$\textit{Примечание:}$ в данной работе оценивать погрешности $\textit{НЕ}$ нужно. Цель данной работы – получить график чувствительности фотодиода в зависимости от длины волны в видимом диапазоне спектра.  В этой части используются: оптическая скамья со штативами, лампа накаливания A в корпусе, линза с дифракционной решеткой, экран, линейка, магнит, источник регулируемого напряжения, мультиметр в режиме вольтметра.  Соберите установку так, как показано на схеме (рис. $1$). Подключите лампу к источнику регулируемого напряжения (можно использовать любую пару выводов лампы), и подайте на лампу $12$ В.
Укажите расстояние между линзой и лампой $L_1$ и расстояние между линзой и экраном $L_2$.
Укажите расстояние между неокрашенным изображением лампы и изображением лампы зеленого цвета $x_{green}$. В этой части используются: оборудование части A + фотодиод, макетная плата, резистор $270$ кОм, мультиметр в режиме вольтметра, батарейка «крона», соединительные провода банан-плата.  Соберите электрическую цепь, показанную на схеме (рис. 2). Обратите внимание на полярность включения фотодиода: он включен в обратном направлении. При таком включении ток через фотодиод ( ) определяется интенсивностью падающего на него света и , даже при разных значениях напряжения на фотодиоде. Однако, если осветить фотодиод светом одинаковой интенсивности, но разных длин волн, то значения фототока будут отличатся. Отношение фототока для некоторой длины волны к максимальному фототоку для фиксированной интенсивности будем называть $S$.  Угол $\alpha$ между направлением распространения света длиной волны $\lambda$ и направлением распространения белого света (рис. 3) определяется соотношением $$\sin{\alpha}=\cfrac{\lambda}{d}{,}$$ где $d-$расстояние между штрихами дифракционной решетки. Дифракционная решетка имеет $500$ штрихов на мм.
Снимите зависимость фототока от длины волны для спектра лампы, полученного в части А. Учтите, что в фотодиод попадает свет от других источников. Опишите, как вы это учли. Укажите формулу, связывающую измеряемые вами величины с длиной волны.
Постройте полученную зависимость на графике. В этой части используются: лампа накаливания A в корпусе, источник регулируемого напряжения, мультиметр в режиме вольтметра. Если нить лампы накаливания излучает как абсолютно черное тело, то сила тока $I$ через лампу и напряжение $U$ на ней связаны следующим образом $$U^3=CI^5{,}$$ где $C-$некоторая константа.
Снимите зависимость тока от напряжения для лампы. Используйте одну пару проводов для подключения источника, а другую – для подключения вольтметра и измерения напряжения на лампе. Для измерения силы тока через лампу используйте амперметр, всторенный в источник.
Постройте график в подходящих координатах и определите, излучает ли нить лампы накаливания как абсолютно черное тело. накаливания как абсолютно черное тело. накаливания как абсолютно черное тело.  С помощью этого графика можно найти температуру лампы A при рабочем напряжении $12$ В, если известно сопротивление лампы A при некоторой другой температуре. К сожалению, сопротивление лампы A при комнатной температуре слишком мало, чтобы его измерить напрямую с помощью омметра. Однако, у вас есть вторая лампа B меньшего размера, которая имеет большее сопротивление, которое возможно померить при комнатной температуре. Эта лампа $B$ может быть использована следующим образом.
Определите сопротивление маленькой лампы B при комнатной температуре. Считайте, что комнатная температура равна $300$ К. Запишите значение в лист ответов.
Подключите маленькую лампу $B$ к батарейке $9$ $В$, а лампу $A$ – к источнику регулируемого напряжения. Расположите маленькую лампочку $B$ так, чтобы её нить была видна на фоне нити лампы $A$. Если нить лампы $B$ холоднее, чем нить лампы $A$, то нить лампы $B$ выглядит как темная полоска на фоне более яркой нити лампы $A$. Измерьте сопротивления лампы $A$ и лампы $B$ в случае, когда температуры ламп сравняются. Запишите результаты в лист ответов.
Используя график $1$ определите температуры нитей ламп $A$ и $B$ для второго случая. Поясните, как вы это делаете.
Определите сопротивление лампы $A$ при рабочем напряжении $12$ В.
С помощью графика определите температуру нити лампы $A$ для рабочего напряжения $12$ В.
Используя эти графики и предыдущие результаты постройте график зависимости чувствительности фотодиода (в относительных единицах) от длины волны. Считайте также, что дифракционная решетка не вносит изменения в относительные интенсивности спектра.
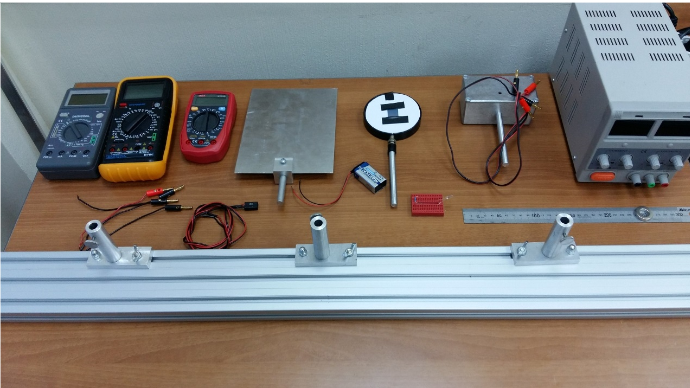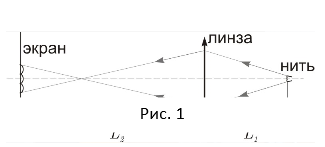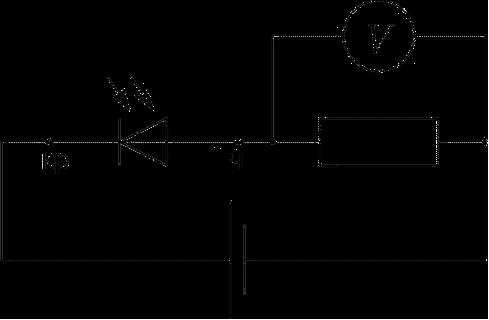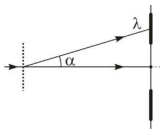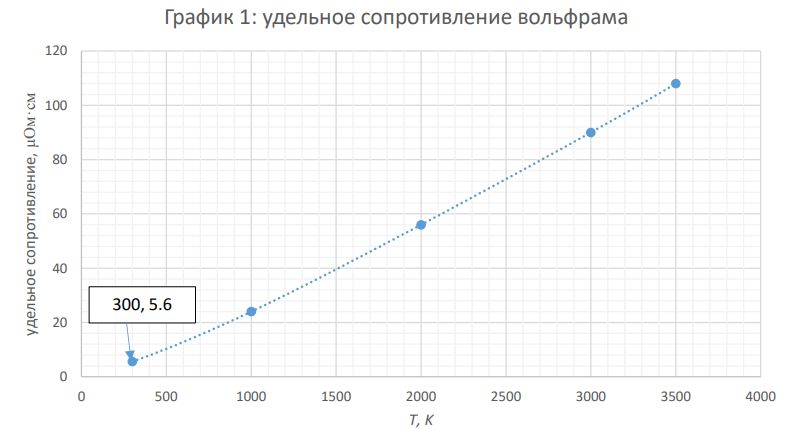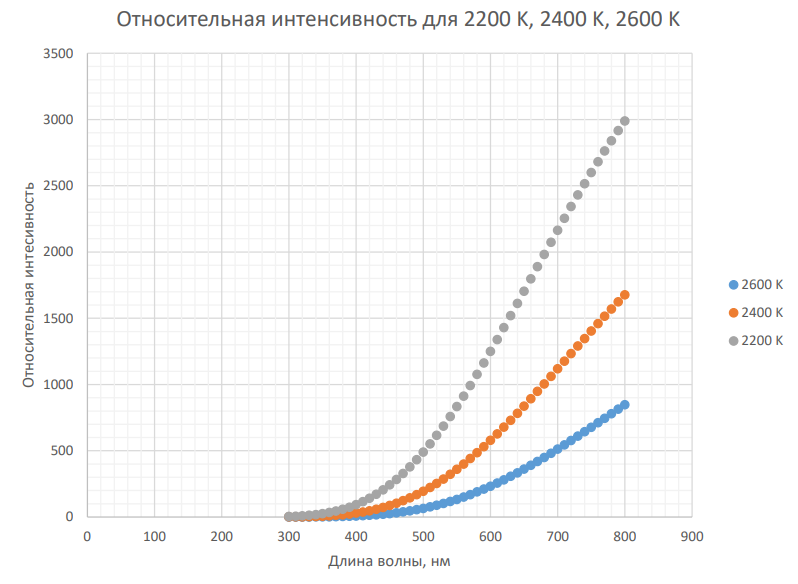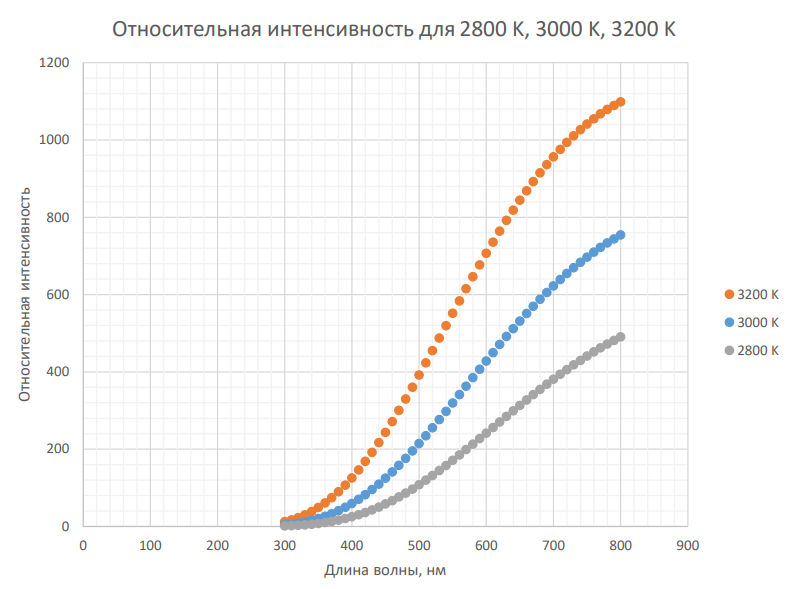
Темы:
E